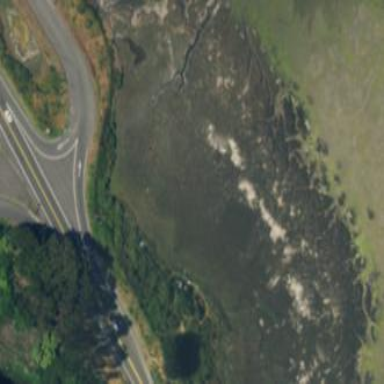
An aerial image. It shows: Tidal wetland characterized by saltmarsh vegetation.